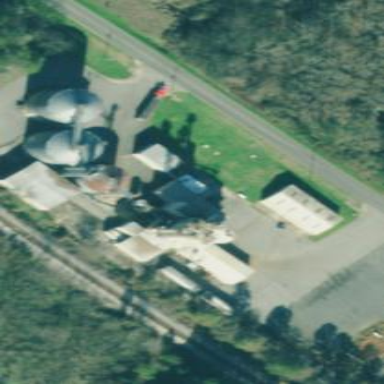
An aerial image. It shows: Industrial area dedicated to feed distribution.